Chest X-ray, PA view. Patient: 52 years old, sex F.
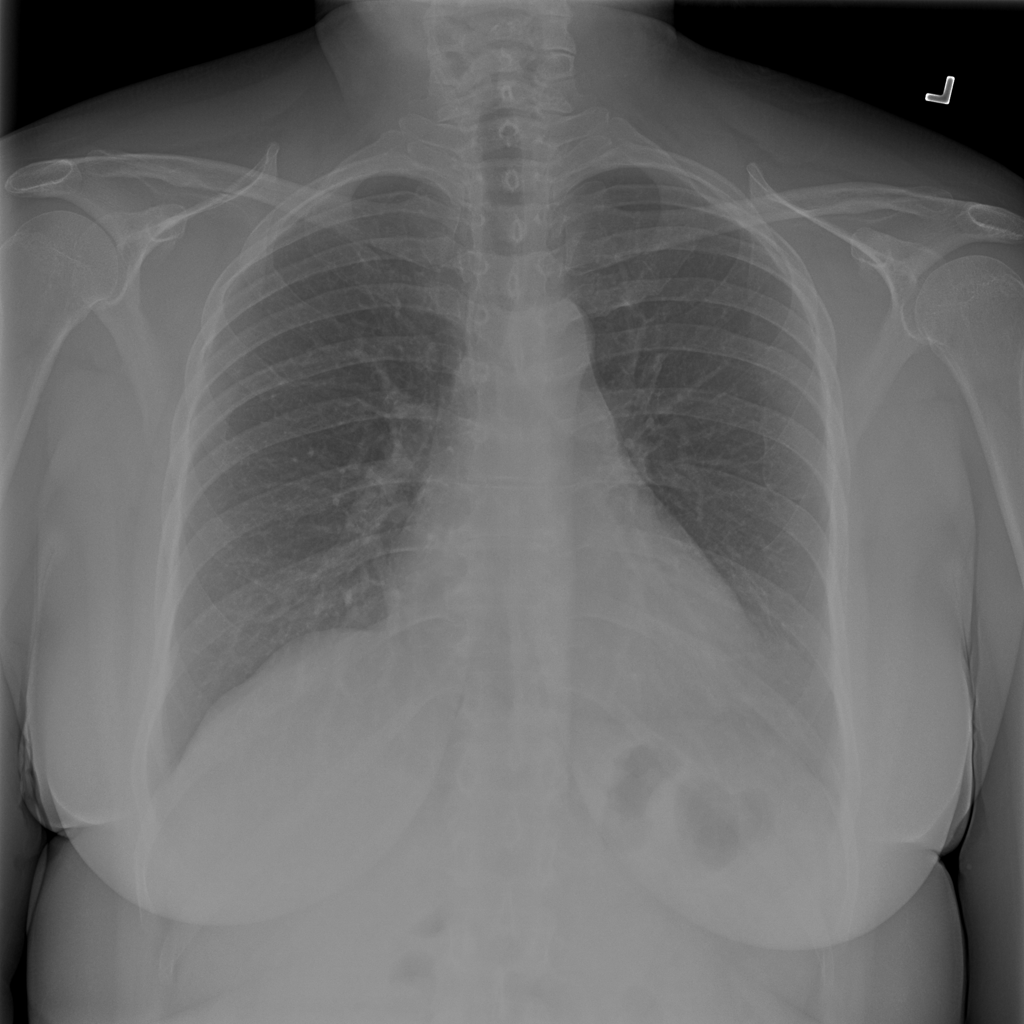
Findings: Consolidation, Effusion